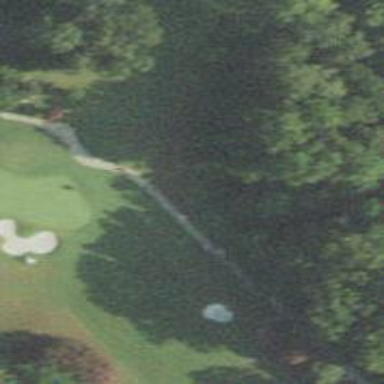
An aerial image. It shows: Path designated for golf carts.